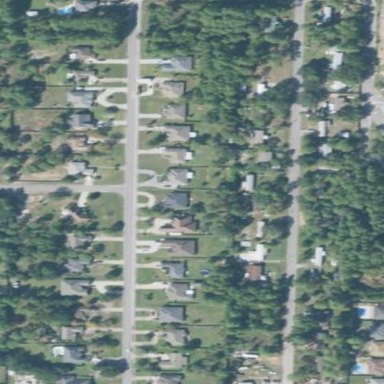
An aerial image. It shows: This residential area consists of single-family homes.